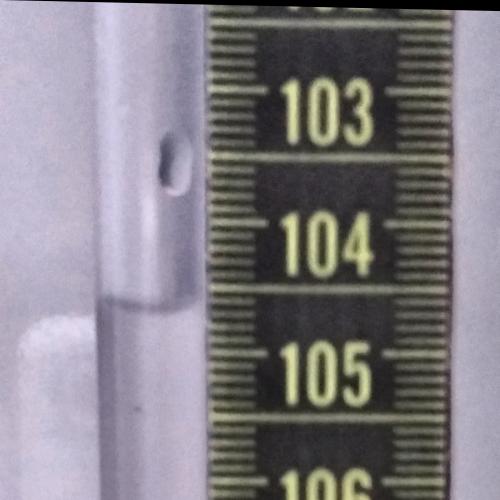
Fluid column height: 104.7 cm